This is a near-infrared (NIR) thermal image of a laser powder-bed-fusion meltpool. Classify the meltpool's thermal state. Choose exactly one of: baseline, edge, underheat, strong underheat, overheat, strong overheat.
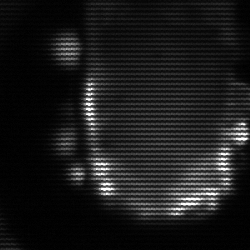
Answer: baseline